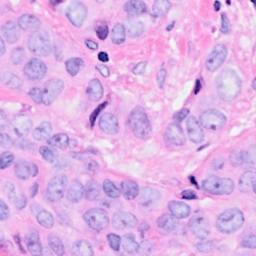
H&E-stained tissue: Breast